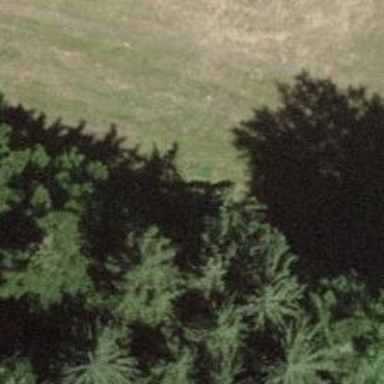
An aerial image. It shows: Path on the ground.